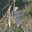
Label: 4